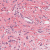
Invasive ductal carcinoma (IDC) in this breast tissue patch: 1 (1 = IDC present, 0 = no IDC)